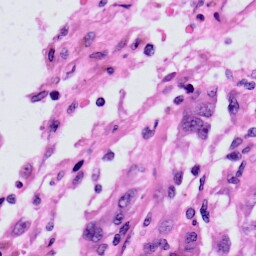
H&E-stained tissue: Skin